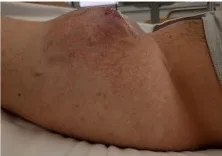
Clinical presentation of the left thigh mass during patient's treatment history. After second cycle of chemotherapy, and ,before crizotinib (April 2019).
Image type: medical_photograph (skin_photograph)